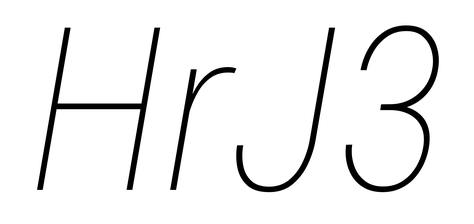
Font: Roboto-Italic_Condensed_Thin_Italic